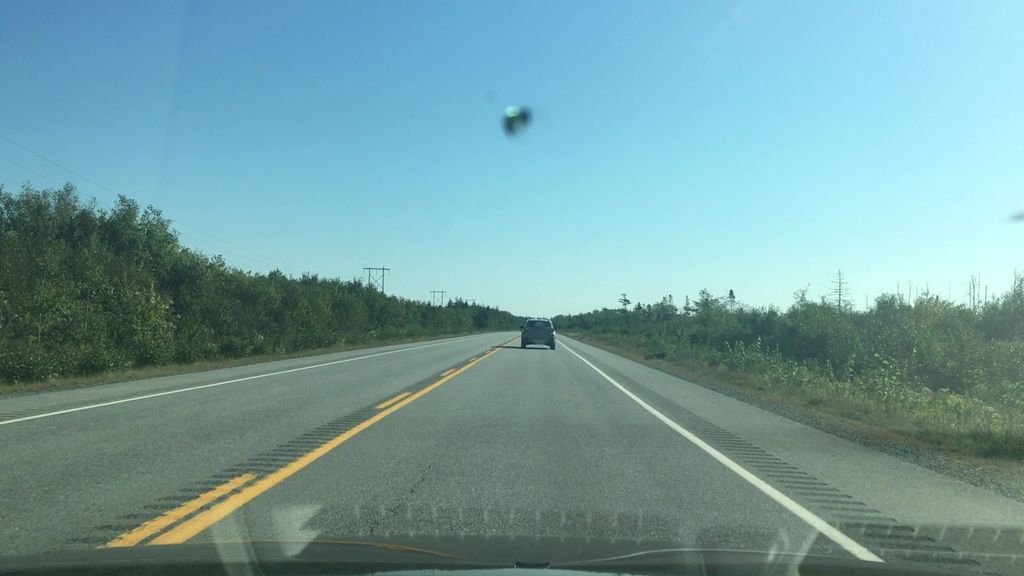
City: halifax